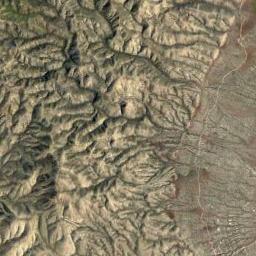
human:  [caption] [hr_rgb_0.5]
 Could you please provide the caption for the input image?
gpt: This mountain is completely covered by vegetation .

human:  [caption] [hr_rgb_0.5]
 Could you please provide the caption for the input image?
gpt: The folded mountain has a continuous series of rugged mountains .

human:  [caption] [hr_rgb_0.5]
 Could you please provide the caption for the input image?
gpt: The mountains are winding and undulating .

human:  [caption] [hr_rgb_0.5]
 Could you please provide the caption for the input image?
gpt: The mountain is consist of half of black soil and half of white soil .

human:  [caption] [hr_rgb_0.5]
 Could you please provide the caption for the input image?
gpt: There are many rifts on the yellow mountain .